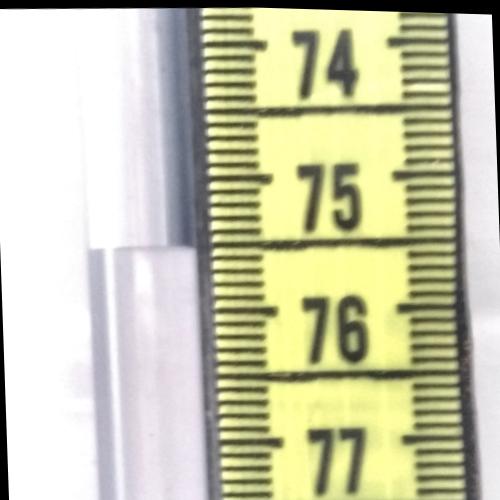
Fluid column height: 75.5 cm